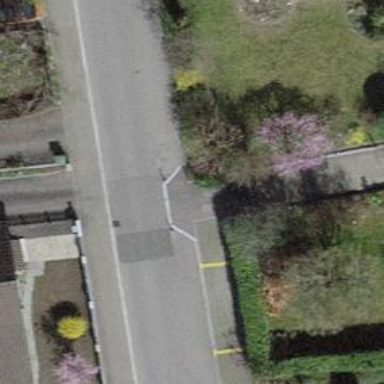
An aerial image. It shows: Cycle barrier.